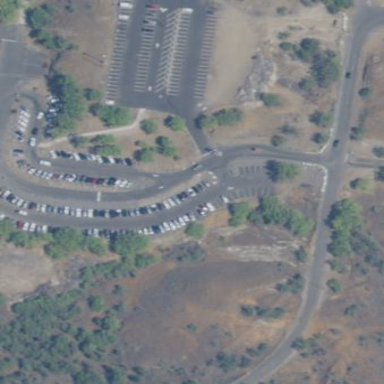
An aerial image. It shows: Parking area.